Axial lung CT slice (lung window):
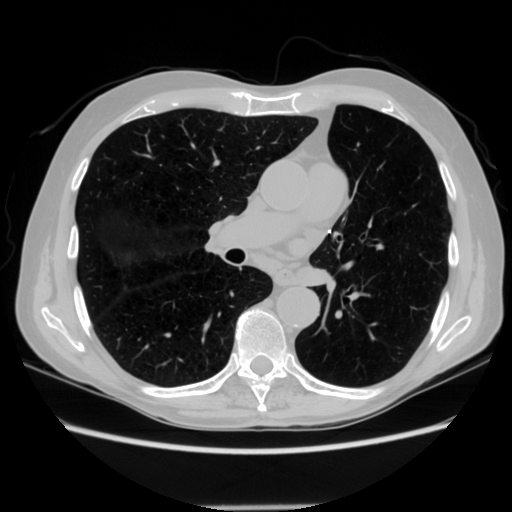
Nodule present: no